Interaction volume radius: 5 \u00c5
Interaction volume height: 10 \u00c5
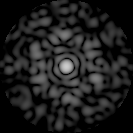
Disorder parameter: 0.8423